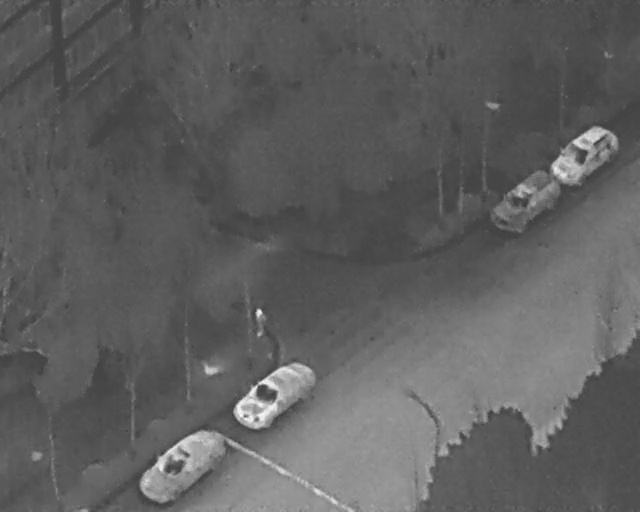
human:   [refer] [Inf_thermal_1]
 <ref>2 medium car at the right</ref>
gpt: <box>[[76, 35, 87, 43, 47], [85, 26, 96, 34, 47]]</box>

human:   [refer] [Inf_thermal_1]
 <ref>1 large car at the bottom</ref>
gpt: <box>[[35, 72, 49, 81, 48]]</box>

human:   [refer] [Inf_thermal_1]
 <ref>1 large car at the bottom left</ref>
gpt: <box>[[21, 86, 35, 94, 47]]</box>